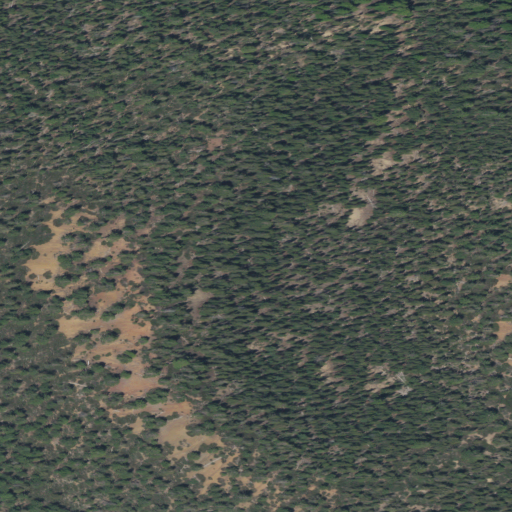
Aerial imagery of mountain in Oregon named Box Butte containing only evergreen forest